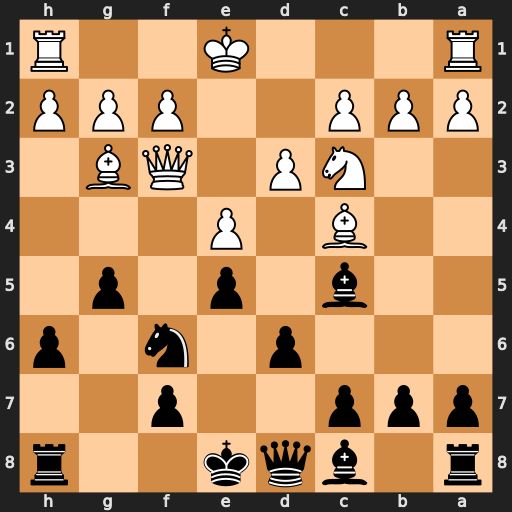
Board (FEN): r1bqk2r/ppp2p2/3p1n1p/2b1p1p1/2B1P3/2NP1QB1/PPP2PPP/R3K2R
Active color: b
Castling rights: KQkq
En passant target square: -
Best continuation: Bg4 Qxf6 Qxf6